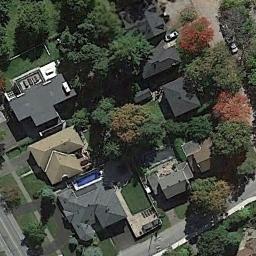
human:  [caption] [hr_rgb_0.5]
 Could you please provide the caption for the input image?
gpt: The medium residential is on the grass next to some trees and road .

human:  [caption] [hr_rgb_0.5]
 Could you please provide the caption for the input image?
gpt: There is a green belt next to a medium sized house .

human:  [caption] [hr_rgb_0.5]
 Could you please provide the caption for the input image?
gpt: The medium residential area has some neatly arranged houses and some trees are among these houses .

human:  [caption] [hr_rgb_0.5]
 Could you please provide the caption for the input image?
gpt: There are many buildings of different shapes and sizes in medium residential area .

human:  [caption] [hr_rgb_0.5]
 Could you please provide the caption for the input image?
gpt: There are some black buildings and green trees on the medium residential area .